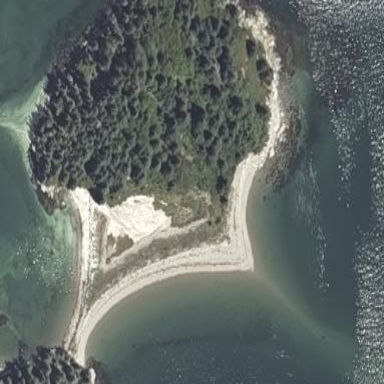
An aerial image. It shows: Breathtaking coastline.